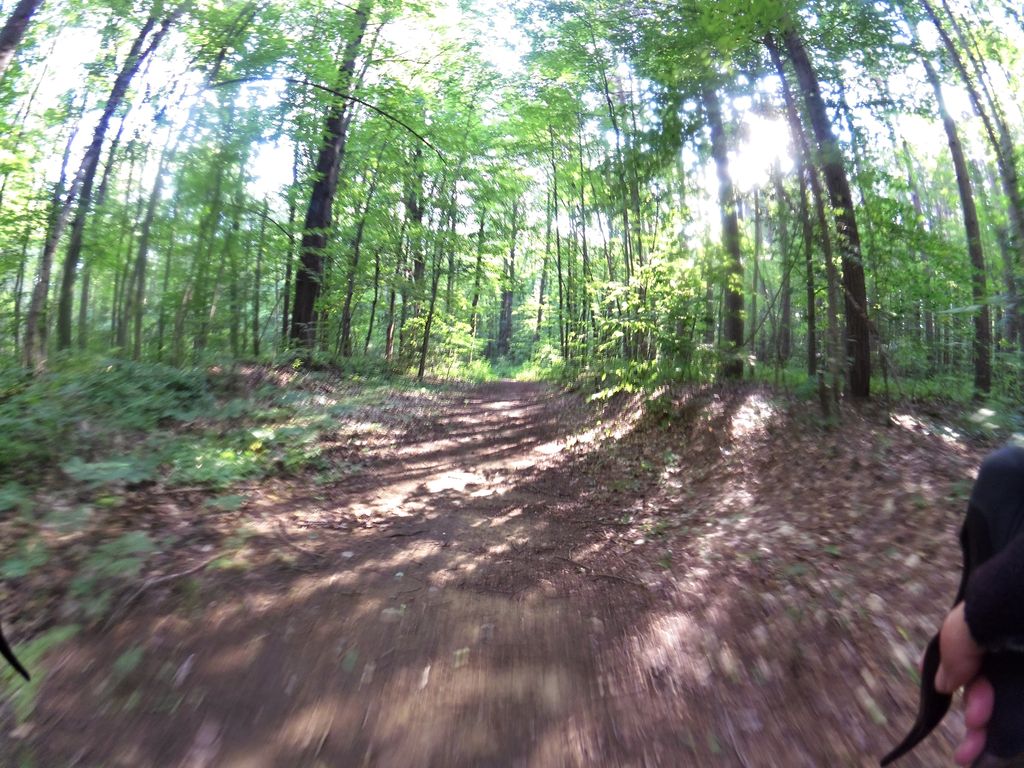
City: ottawa-gatineau